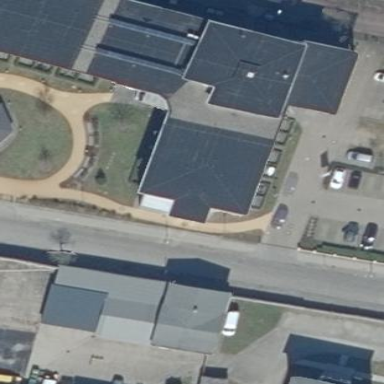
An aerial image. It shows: Nursing home.